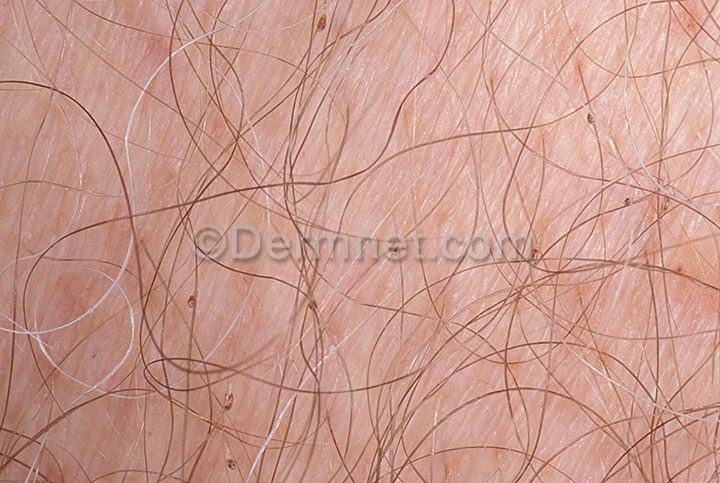
Disease: Scabies Lyme Disease and other Infestations and Bites